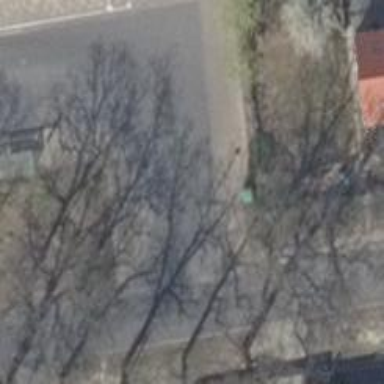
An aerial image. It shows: Road with "give way" sign.